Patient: sex M, age 34
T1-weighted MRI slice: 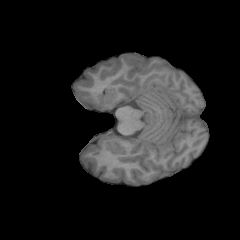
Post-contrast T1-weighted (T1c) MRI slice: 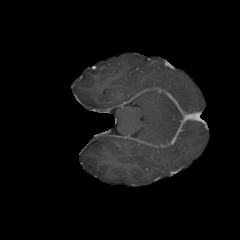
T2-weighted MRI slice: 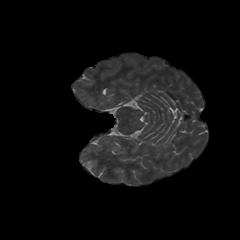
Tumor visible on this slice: no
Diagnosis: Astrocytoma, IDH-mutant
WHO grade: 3